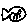
Label: fish